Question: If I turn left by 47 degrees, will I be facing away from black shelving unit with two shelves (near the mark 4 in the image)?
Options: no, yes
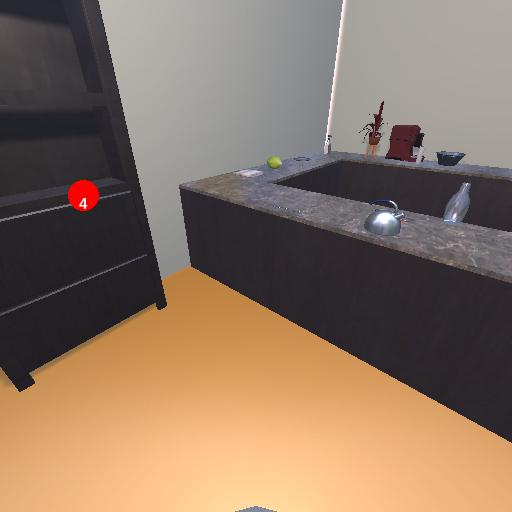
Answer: no